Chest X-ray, PA view. Patient: 44 years old, sex F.
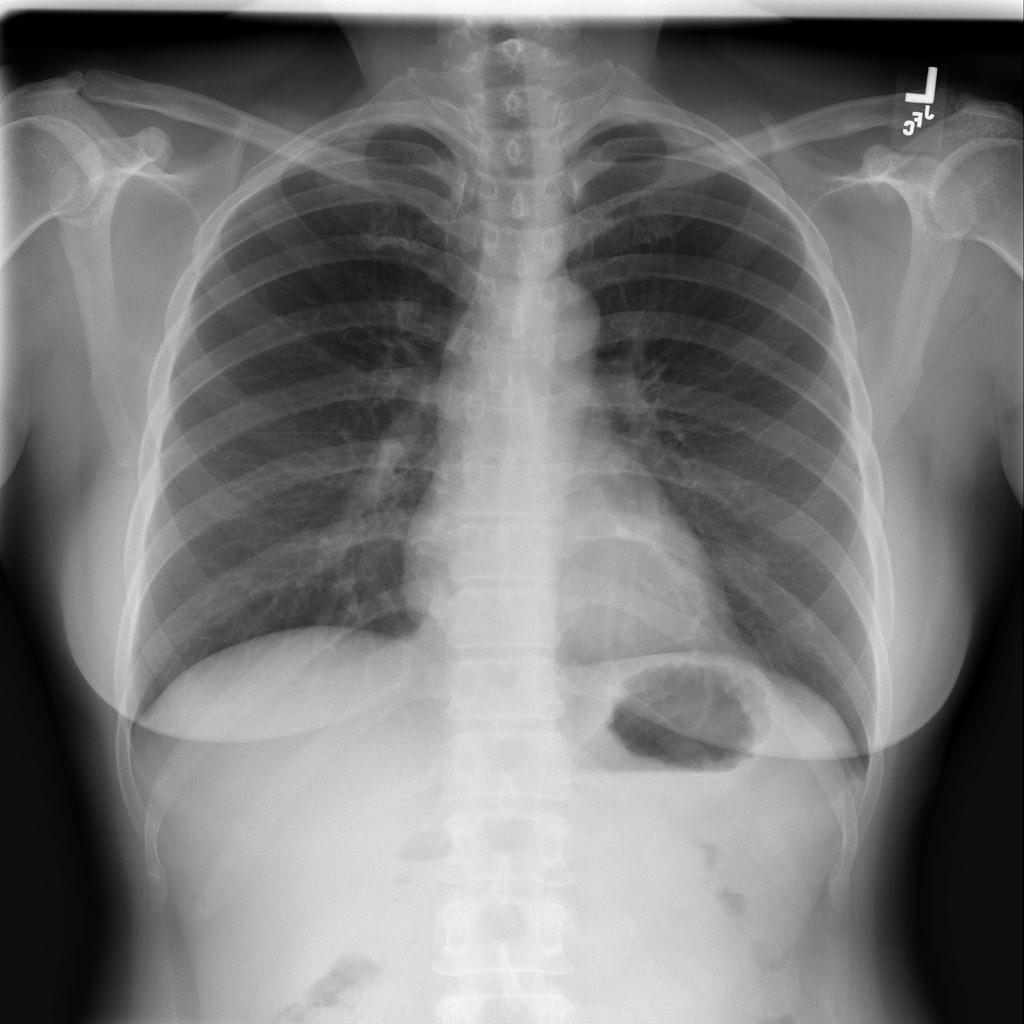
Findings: No Finding